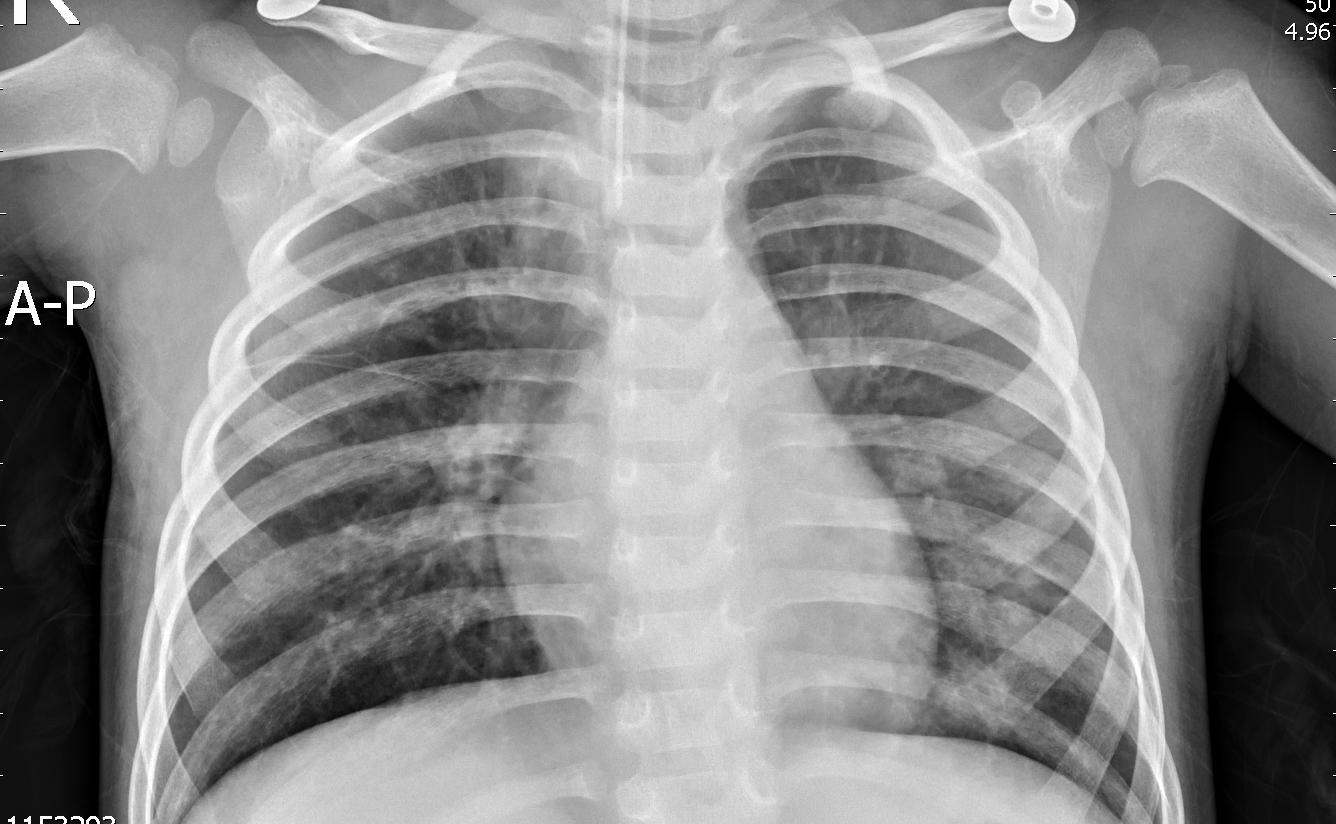
Diagnosis: PNEUMONIA